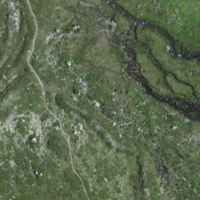
EUNIS habitat code: 26
Species observed at this site:
Empetrum nigrum